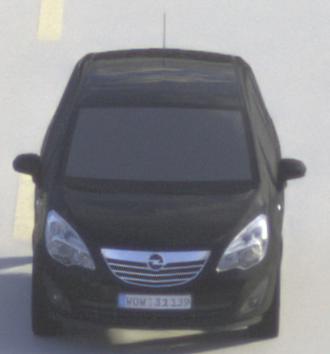
Make: Opel
Model: Meriva 1.4
Detailed model: Meriva (B)
Model produced from: 2010/05
Model produced until: 2013/11
Doors: 5
Color: black
Road condition: dry road
Daytime: morning or afternoon
Contrast: medium contrast